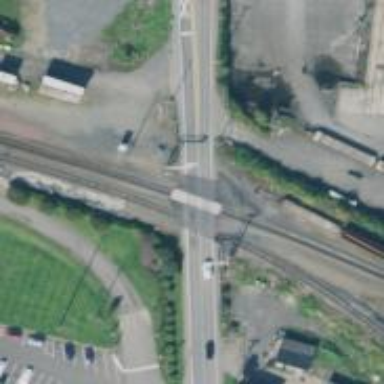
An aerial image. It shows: Crossing with lights and saltire marking.